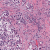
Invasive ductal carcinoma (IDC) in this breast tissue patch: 1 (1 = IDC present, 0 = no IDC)